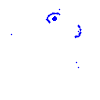
Particle: electron